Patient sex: M
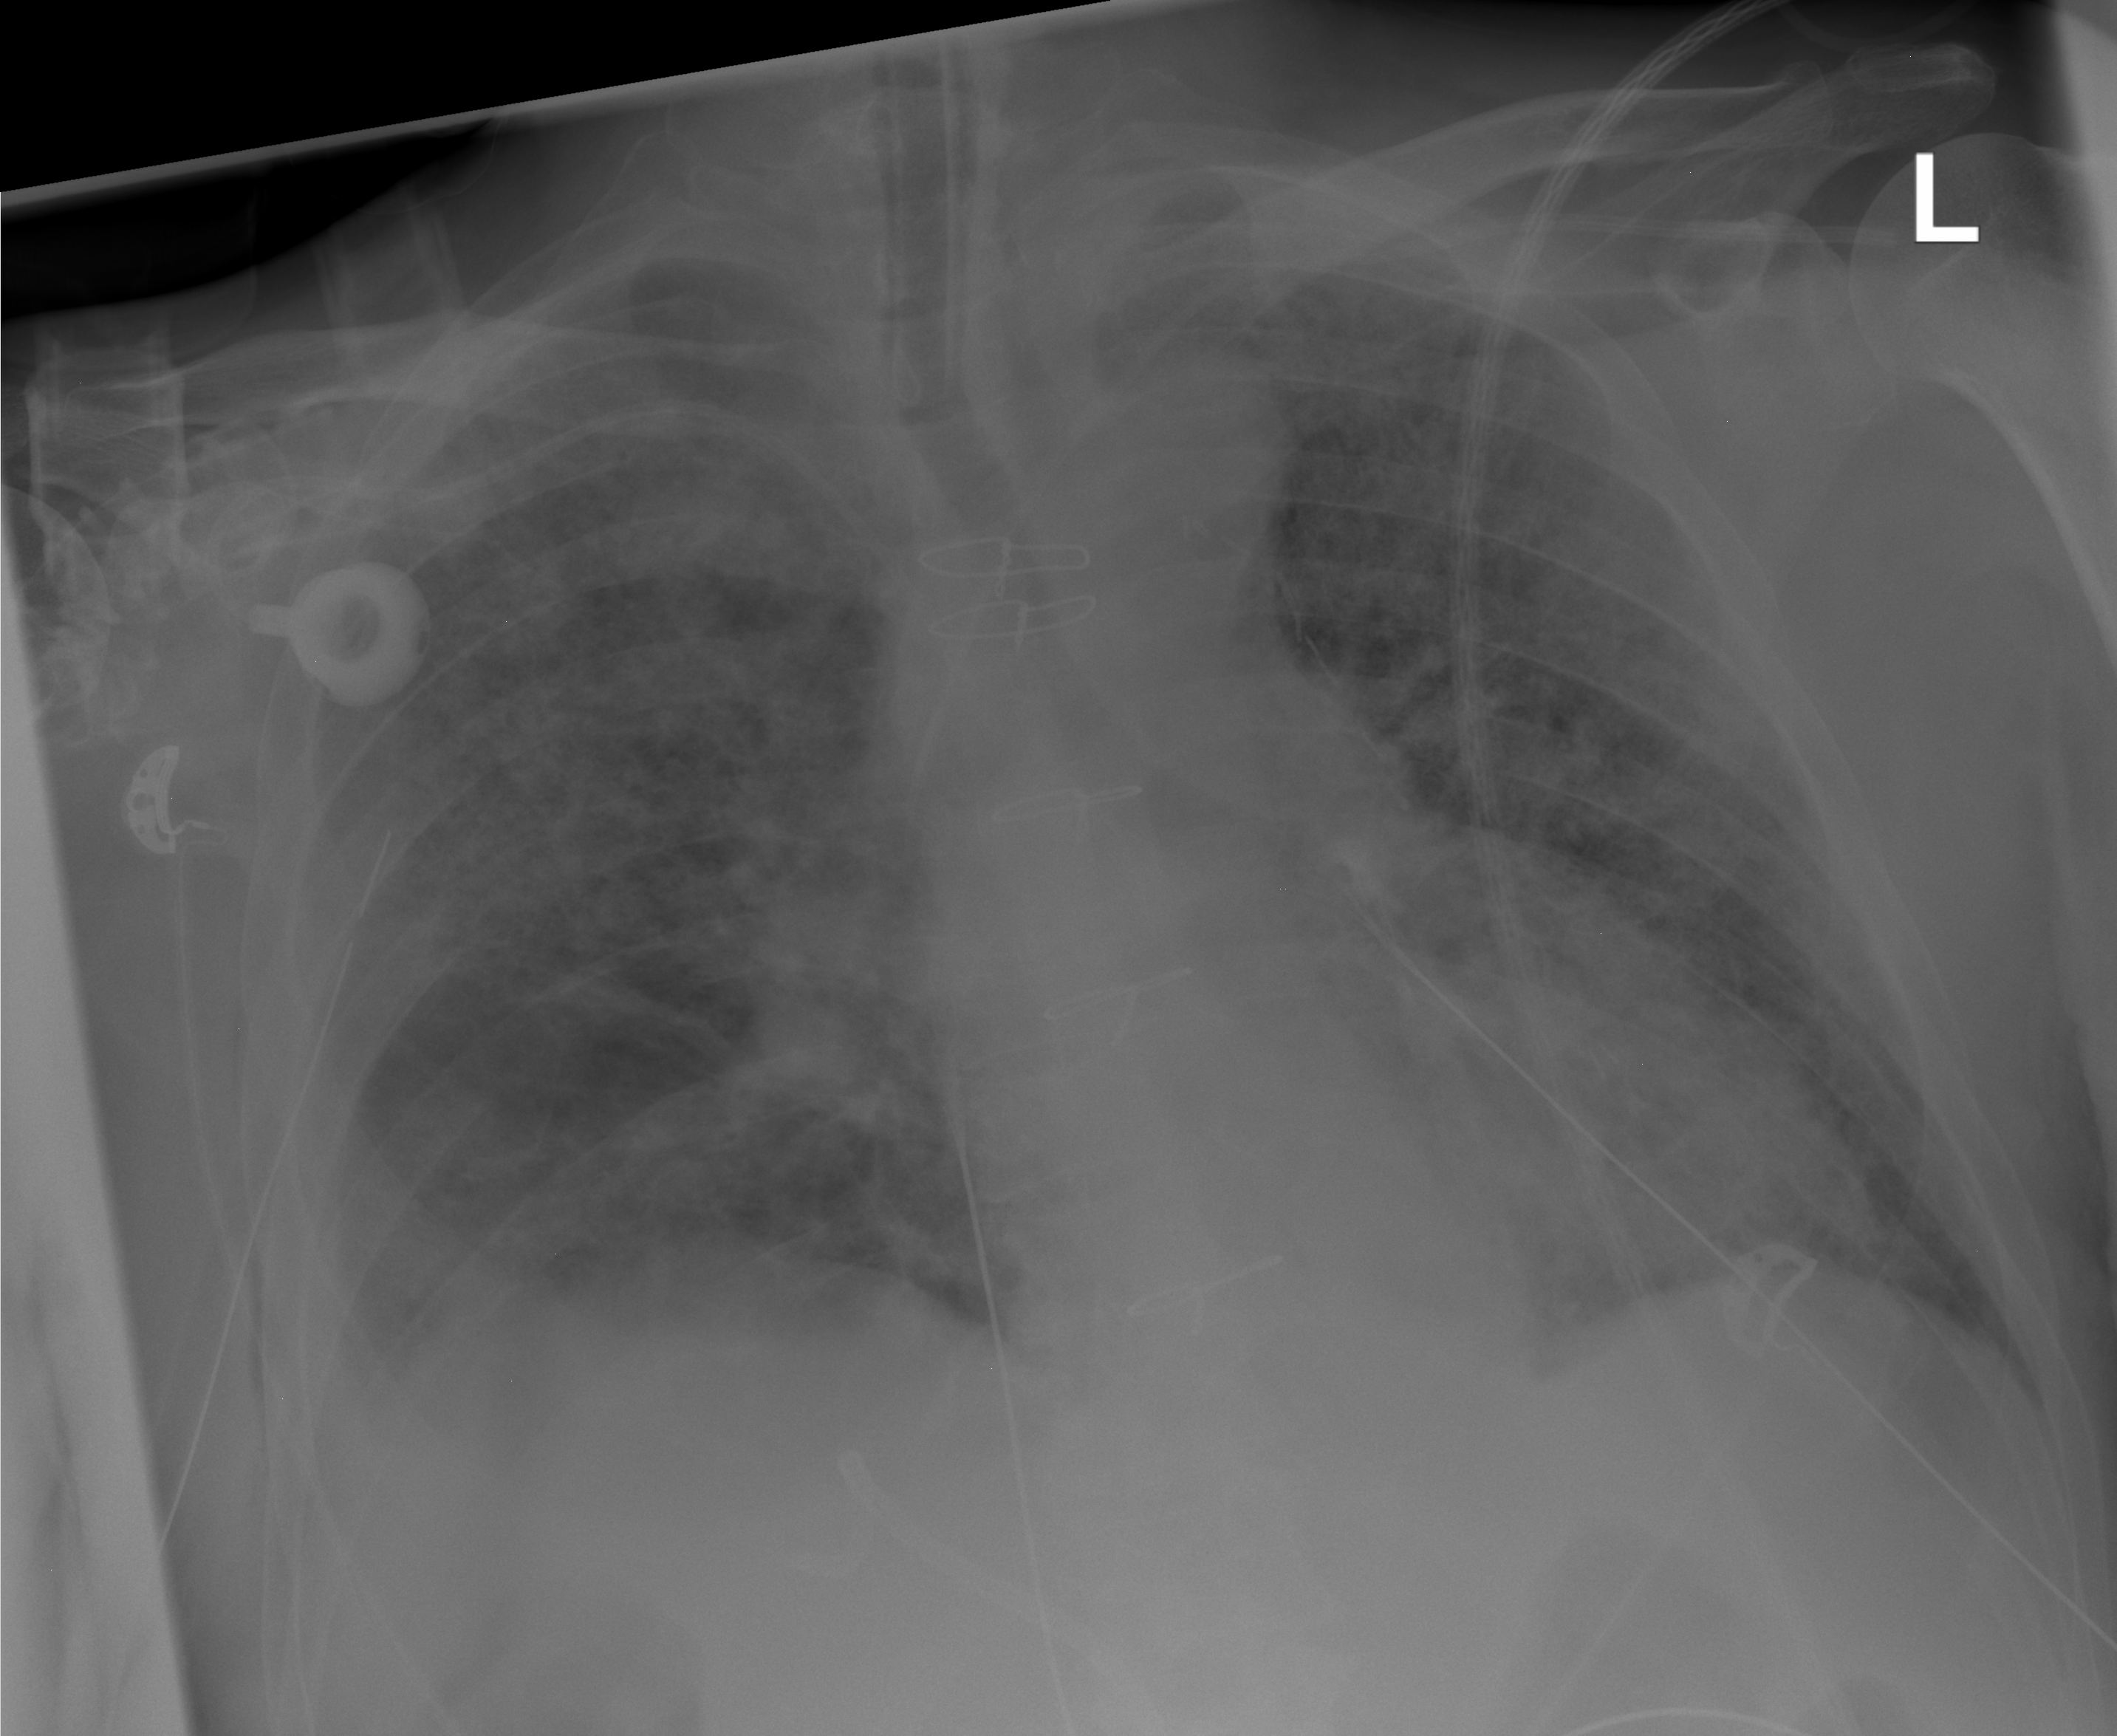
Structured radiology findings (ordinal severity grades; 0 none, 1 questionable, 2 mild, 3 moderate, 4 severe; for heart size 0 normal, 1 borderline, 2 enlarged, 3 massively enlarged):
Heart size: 0
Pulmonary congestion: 2
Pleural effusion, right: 2
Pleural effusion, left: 0
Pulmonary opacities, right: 3
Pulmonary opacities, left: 3
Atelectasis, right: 0
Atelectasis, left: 0